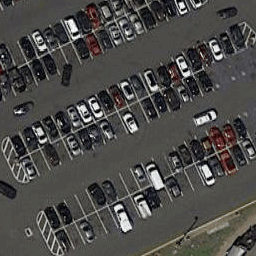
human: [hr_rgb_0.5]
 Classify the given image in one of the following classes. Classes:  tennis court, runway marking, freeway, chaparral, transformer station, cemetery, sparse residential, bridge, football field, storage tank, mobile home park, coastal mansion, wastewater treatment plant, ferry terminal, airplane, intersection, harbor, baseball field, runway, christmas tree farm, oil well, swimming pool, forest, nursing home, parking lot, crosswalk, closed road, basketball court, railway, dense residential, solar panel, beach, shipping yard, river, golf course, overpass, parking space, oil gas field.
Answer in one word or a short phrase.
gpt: parking lot